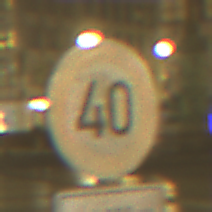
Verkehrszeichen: Geschwindigkeit40
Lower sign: LaengeEinerStrecke5
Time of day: Night
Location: Outdoor (Urban)
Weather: Overcast
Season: NotSpecified
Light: Artificial